Question: i am building a C# application, i have explored its all controls but i cant find the left menu style which i usually see in software applications for example visual studio, i am attaching the image of what i need.
Please let me know how can i use it in my forms. I have used a tab menu control in visual studio, but it is not what i required, its tabs are vertical, but i want the exact like i shown in attachment. I think it requires some reference to add.
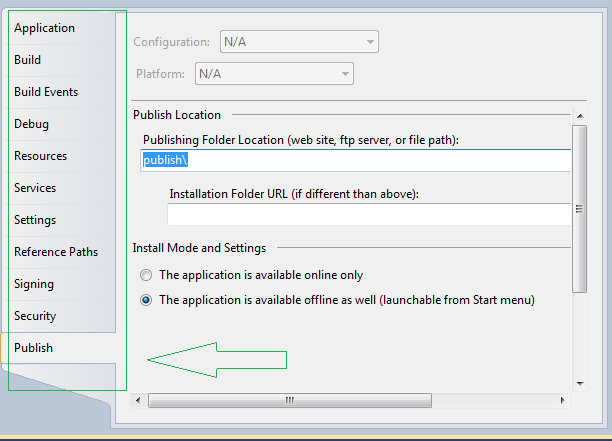
Answer: I don't think that control is available, which means you would have to make one yourself. Here is a link from someone that made one. I haven't tried it: <URL>